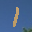
Label: 1